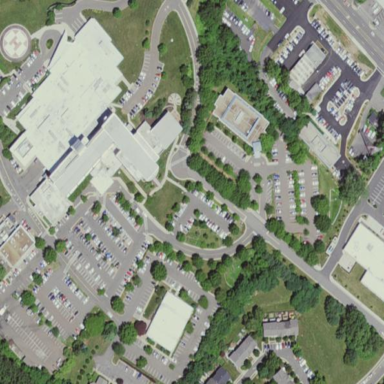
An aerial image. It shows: Hospital providing healthcare services.